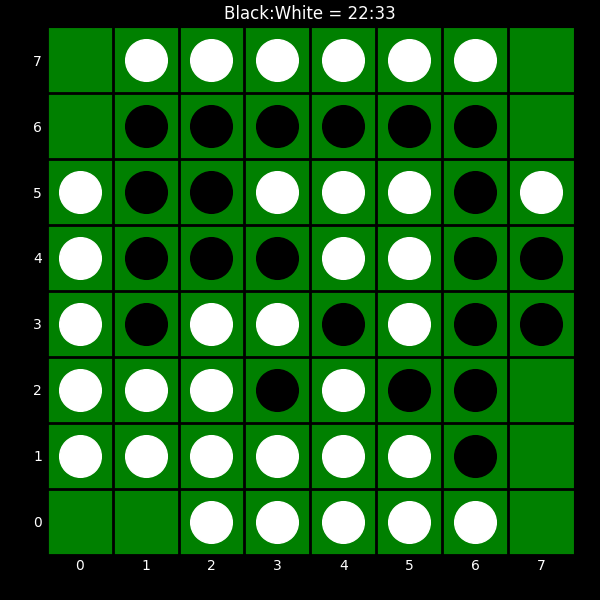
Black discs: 22
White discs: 33